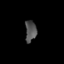
Tissue: skin
Cell type: Myeloid cells
Senescence score: 0.6862
Nuclear area (px): 233
Mean DAPI intensity: 82.339